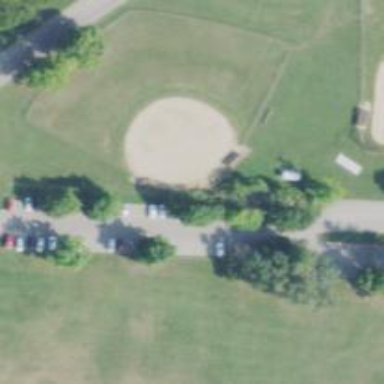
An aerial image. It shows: Baseball pitch for leisure land.